Field crop: maize
Growth stage: 2
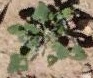
Species: chenopodium